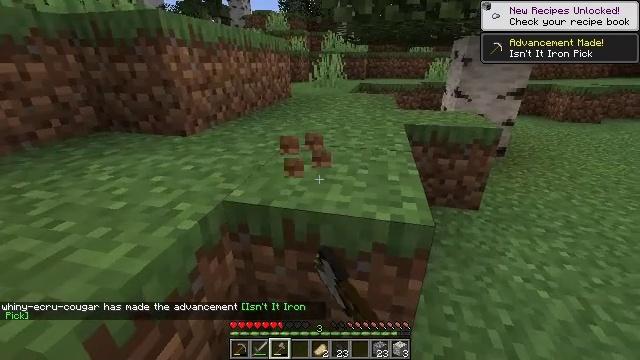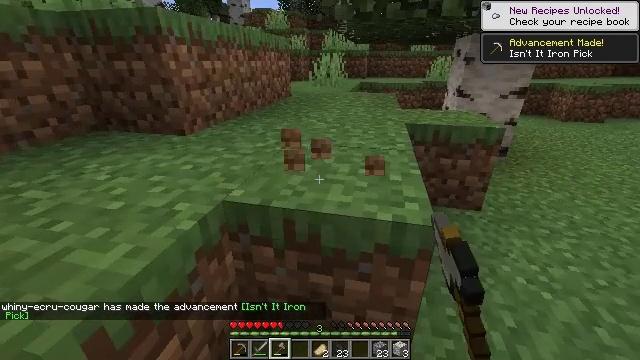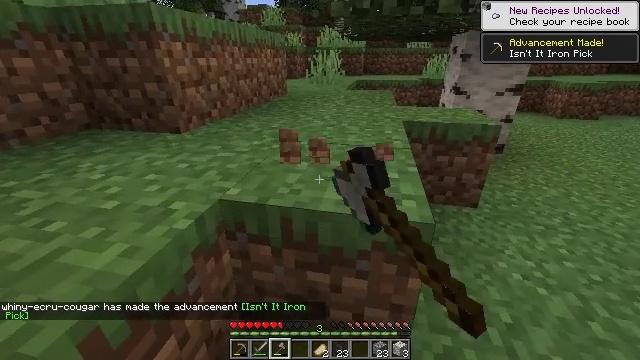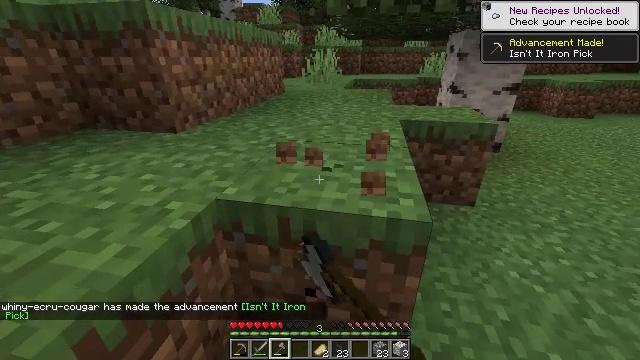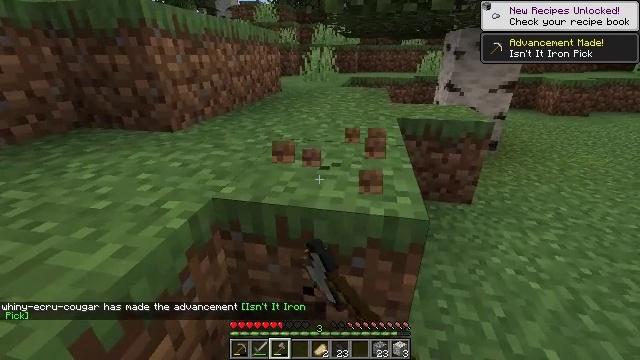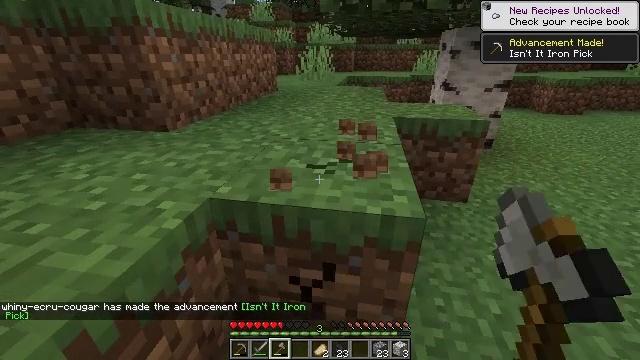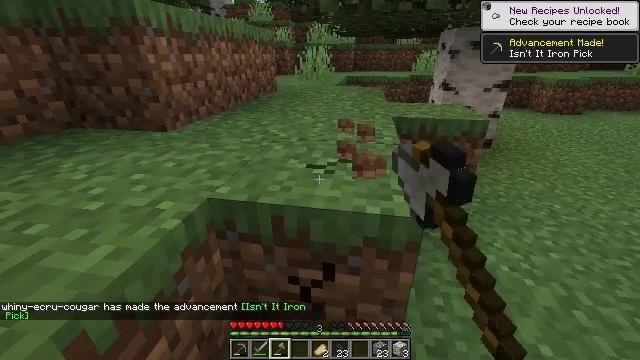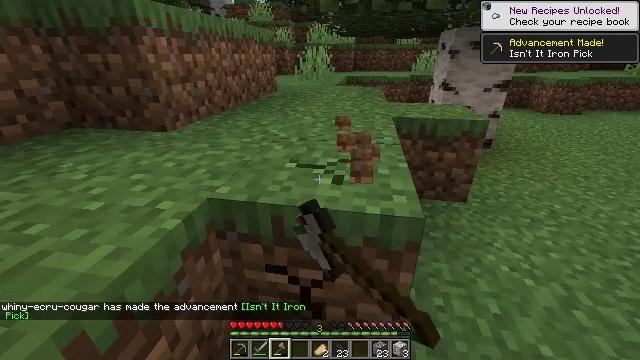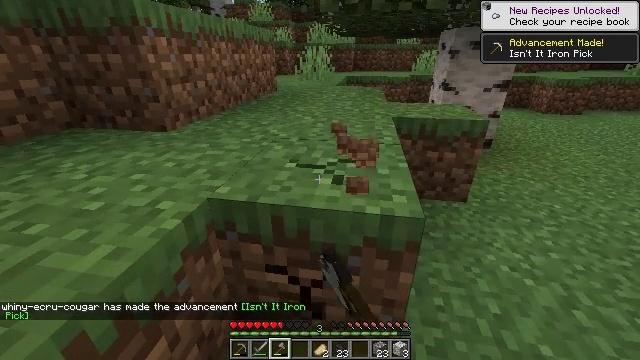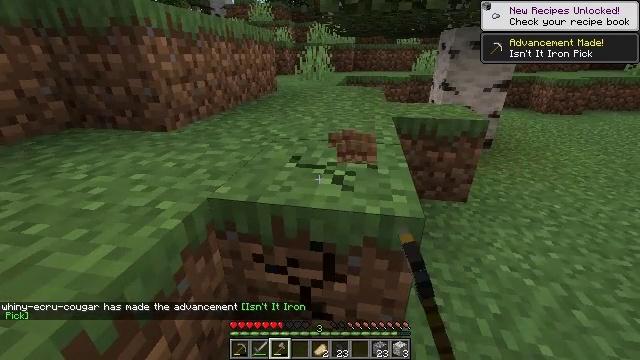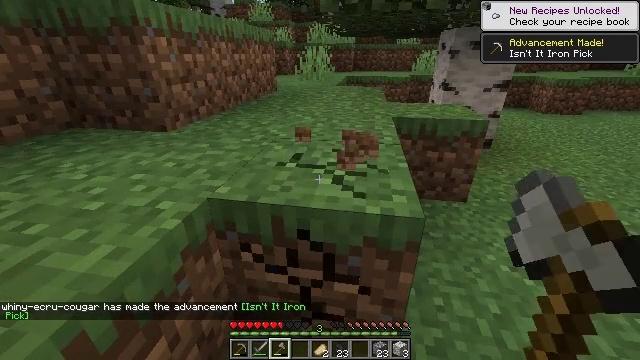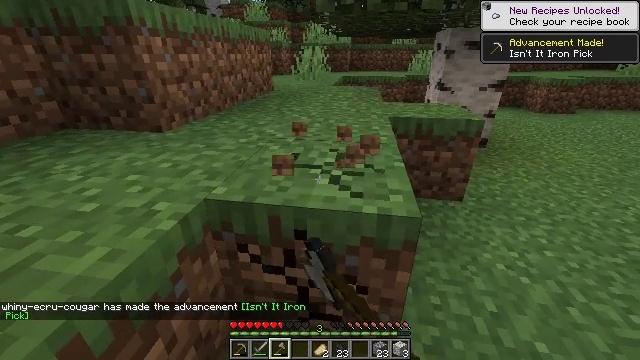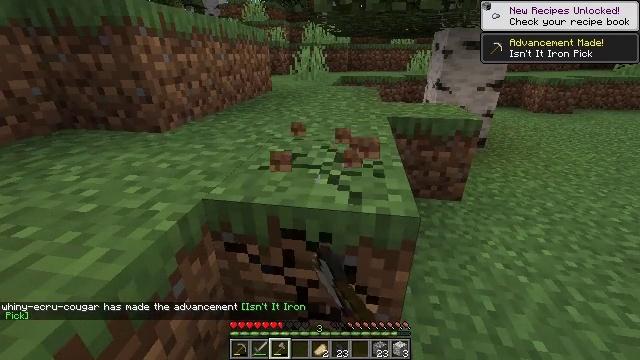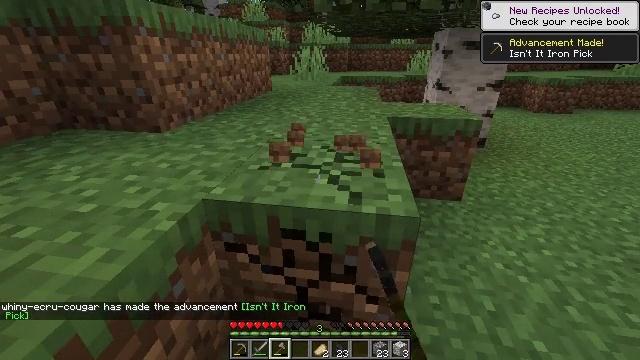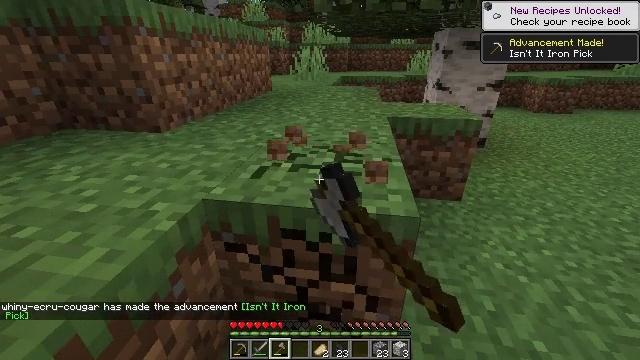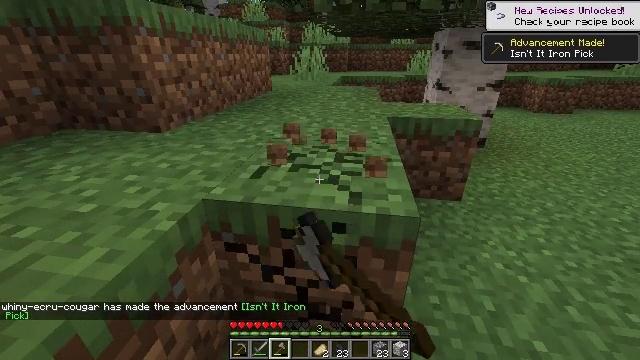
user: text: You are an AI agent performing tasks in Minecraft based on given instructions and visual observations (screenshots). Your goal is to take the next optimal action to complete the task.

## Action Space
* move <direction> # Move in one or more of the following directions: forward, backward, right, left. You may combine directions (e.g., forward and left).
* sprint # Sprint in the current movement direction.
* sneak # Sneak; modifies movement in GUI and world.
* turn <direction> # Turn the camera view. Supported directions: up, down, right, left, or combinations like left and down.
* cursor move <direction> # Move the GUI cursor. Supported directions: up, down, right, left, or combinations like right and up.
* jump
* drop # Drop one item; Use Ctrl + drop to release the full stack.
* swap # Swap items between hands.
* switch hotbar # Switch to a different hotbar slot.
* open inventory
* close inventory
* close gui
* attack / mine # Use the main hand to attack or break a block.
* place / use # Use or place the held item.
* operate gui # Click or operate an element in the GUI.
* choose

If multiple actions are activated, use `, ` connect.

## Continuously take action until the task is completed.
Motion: motion action
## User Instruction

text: Break the grass block.
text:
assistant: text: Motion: attack / mine
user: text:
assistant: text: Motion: attack / mine
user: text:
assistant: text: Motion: attack / mine
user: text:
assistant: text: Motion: attack / mine
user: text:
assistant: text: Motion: attack / mine
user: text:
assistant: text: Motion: attack / mine
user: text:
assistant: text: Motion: attack / mine
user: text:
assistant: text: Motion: attack / mine
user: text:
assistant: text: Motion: attack / mine
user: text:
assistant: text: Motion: attack / mine
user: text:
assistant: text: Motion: attack / mine
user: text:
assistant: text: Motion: attack / mine
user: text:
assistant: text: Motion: attack / mine
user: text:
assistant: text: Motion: attack / mine
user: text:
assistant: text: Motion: attack / mine
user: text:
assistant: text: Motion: attack / mine
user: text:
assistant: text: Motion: attack / mine
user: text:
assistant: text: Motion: attack / mine
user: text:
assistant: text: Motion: attack / mine
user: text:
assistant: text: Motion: attack / mine
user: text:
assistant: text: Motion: no_op
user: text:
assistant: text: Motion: no_op
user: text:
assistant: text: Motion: no_op
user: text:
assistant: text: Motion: no_op
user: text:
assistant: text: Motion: no_op
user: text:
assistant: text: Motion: no_op
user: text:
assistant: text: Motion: no_op
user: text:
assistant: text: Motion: no_op
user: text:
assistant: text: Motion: no_op
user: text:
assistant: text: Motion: turn right